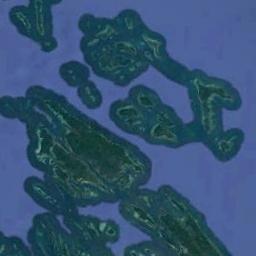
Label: island